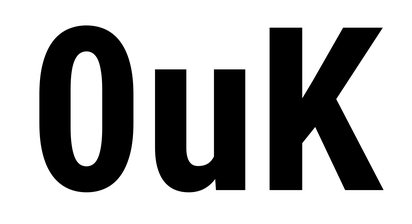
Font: Roboto_Condensed_Bold